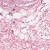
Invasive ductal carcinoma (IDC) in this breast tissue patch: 0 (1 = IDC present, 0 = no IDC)